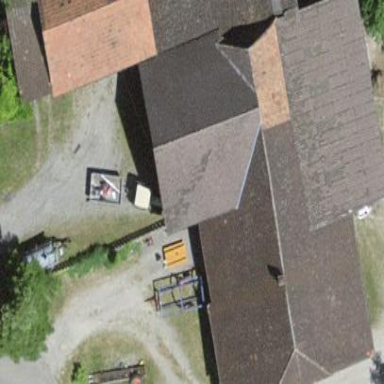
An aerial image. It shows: Farm building.